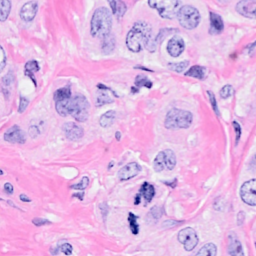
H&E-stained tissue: Breast